Field crop: maize
Growth stage: 2
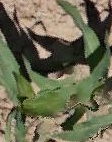
Species: maize